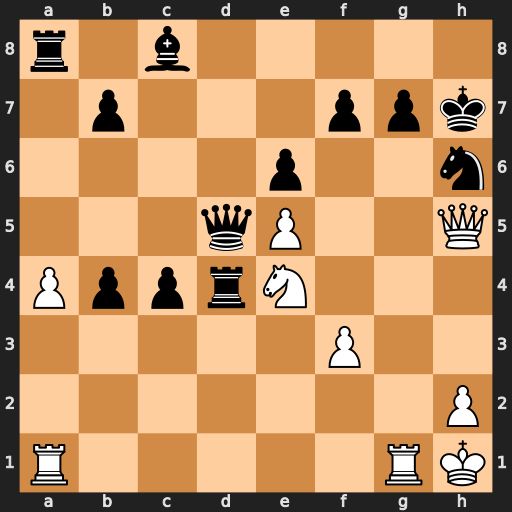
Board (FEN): r1b5/1p3ppk/4p2n/3qP2Q/PpprN3/5P2/7P/R5RK
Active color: w
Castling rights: -
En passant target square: -
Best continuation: Qg5 g6 Nf6+ Kg7 Nxd5